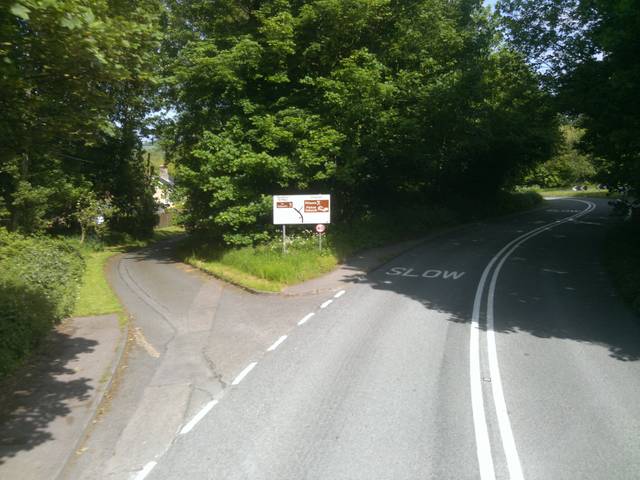
Region: United Kingdom
Coordinates: 51.961, 0.9694